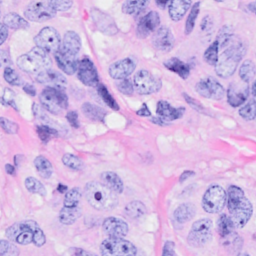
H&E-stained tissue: Breast